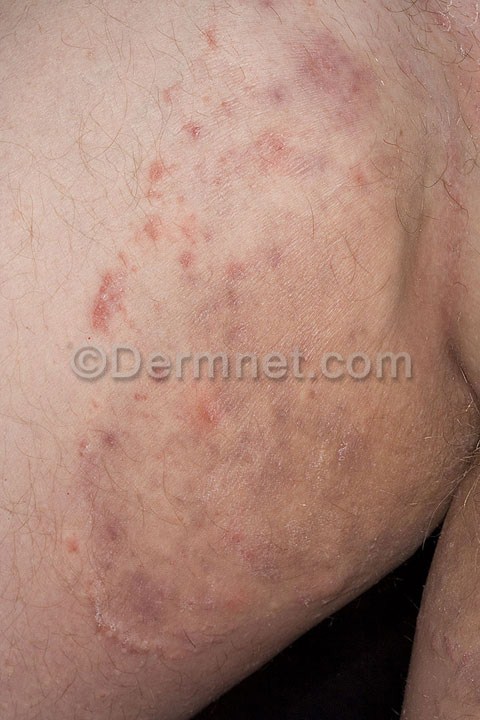
Disease: Tinea Ringworm Candidiasis and other Fungal Infections